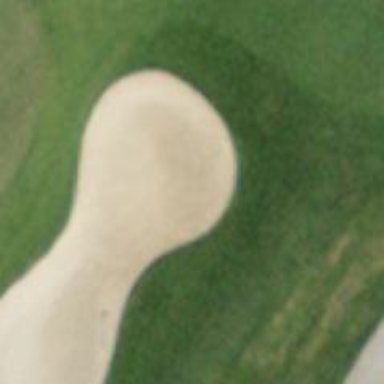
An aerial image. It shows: Sand golf bunker with sandy surface.